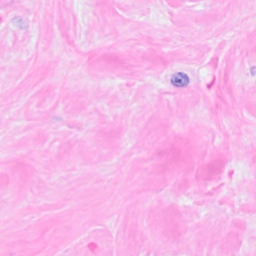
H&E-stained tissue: Breast